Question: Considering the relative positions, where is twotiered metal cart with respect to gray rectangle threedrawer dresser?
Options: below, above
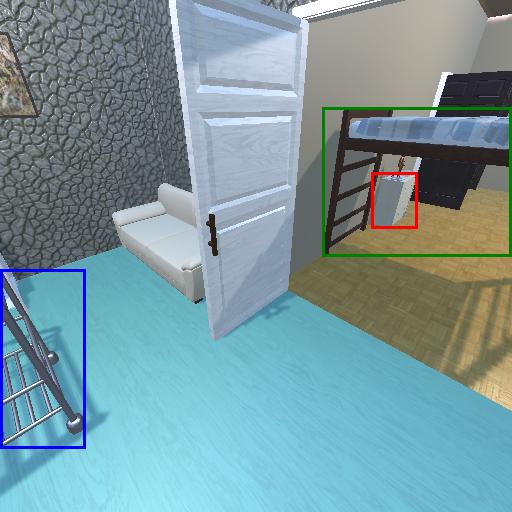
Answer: below